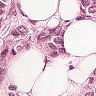
Metastatic tissue present: yes